Question:
When adding an indicator to a report as per the image, is it possible to have all the indicators the same size regardless of the cell size (so centre them all rather than stretching to fill the cell)
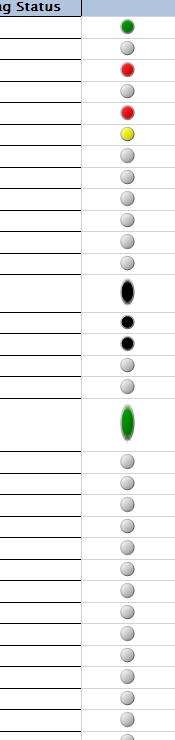
Answer: Use rectangles within the cells of the table: within these, objects can be easily sized to not take full height or width.
Yes, sizing the rectangles and their contents can be annoying. I don't try to do much of this with the mouse, I quickly fall back to the properties window where I can type position and size.